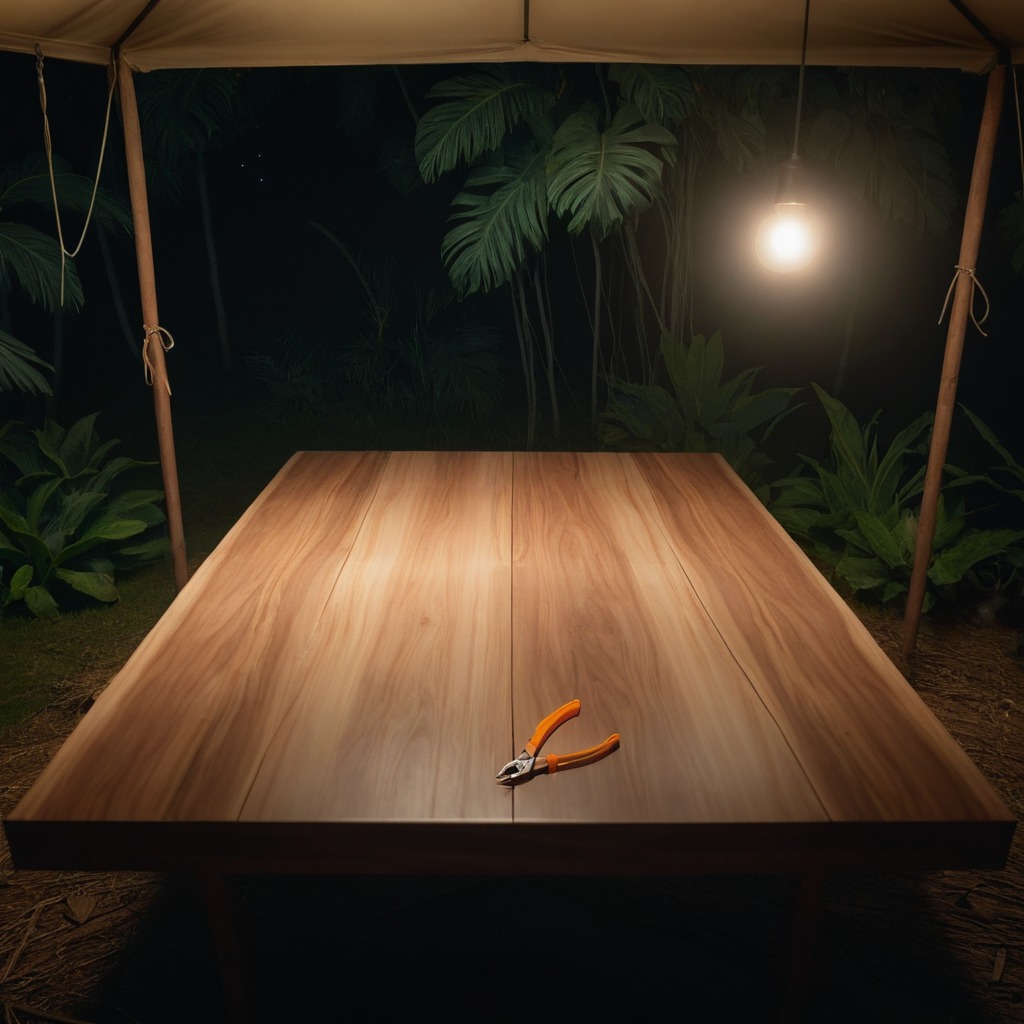
A plier is lying on the wooden table.